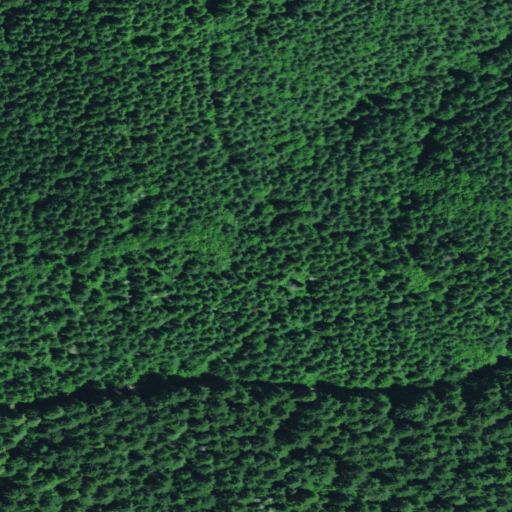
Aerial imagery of ridge(s) in Oregon named Butler Ridge containing evergreen forest, open development, and mixed forest